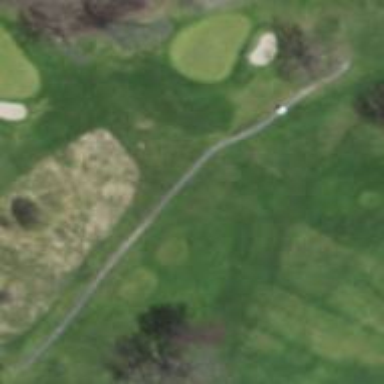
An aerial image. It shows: Golf tee.